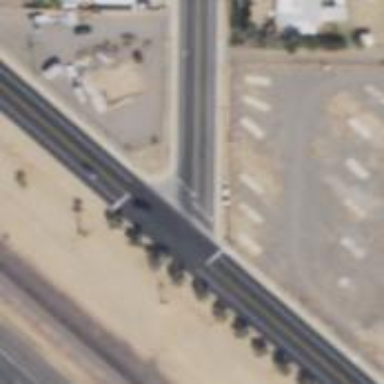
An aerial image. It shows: Solid stop line on the road marking.